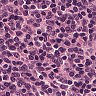
Metastatic tissue present: no